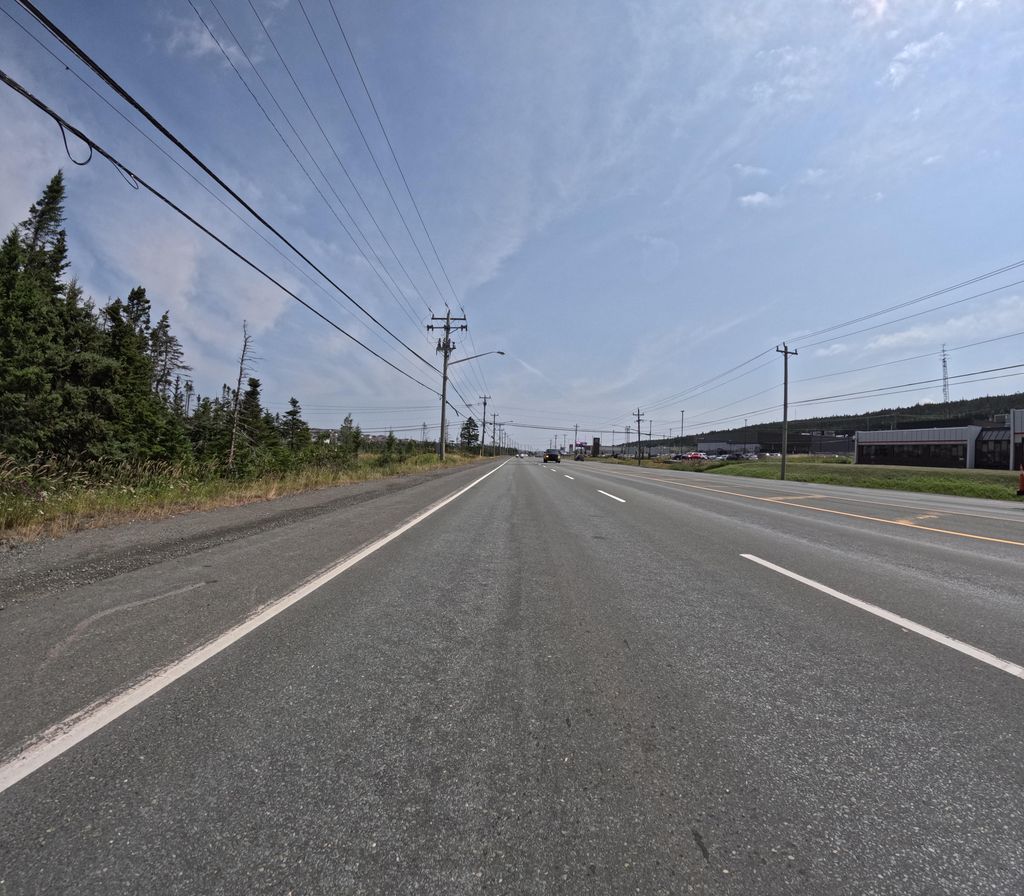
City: st_johns